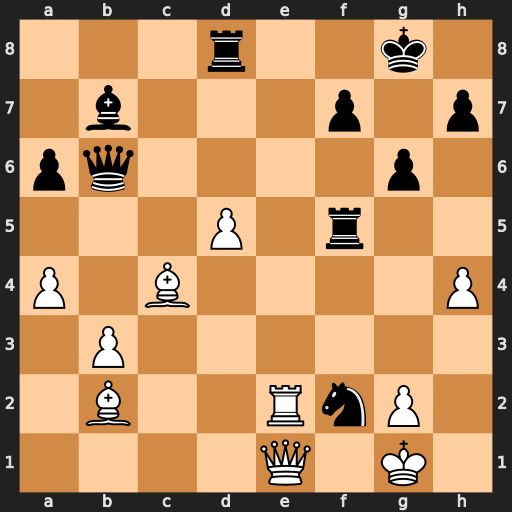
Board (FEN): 3r2k1/1b3p1p/pq4p1/3P1r2/P1B4P/1P6/1B2RnP1/4Q1K1
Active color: w
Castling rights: -
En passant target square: -
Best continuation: Re8+ Rxe8 Qxe8#